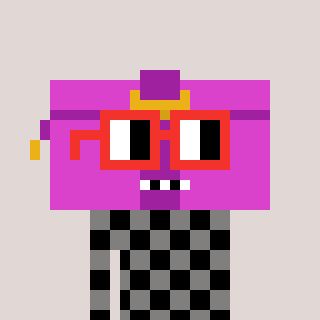
a pixel art character with square red glasses, a clutch-shaped head and a bluegrey-colored body on a warm background